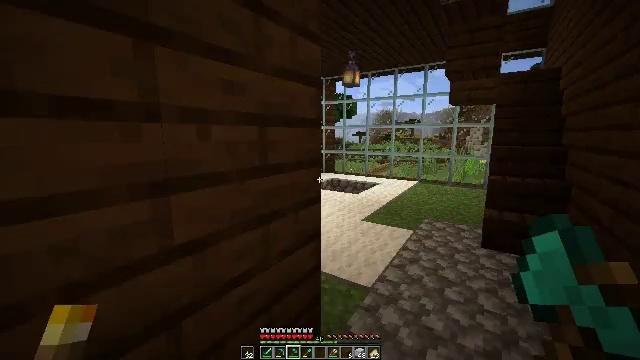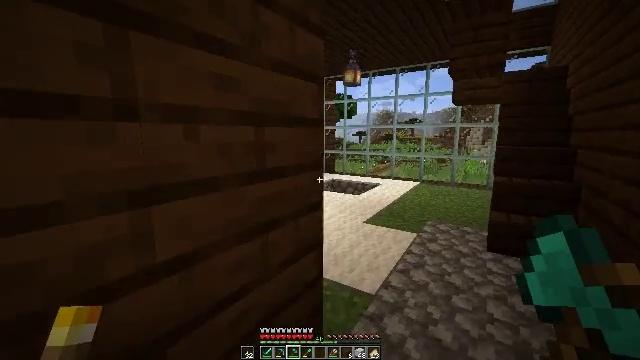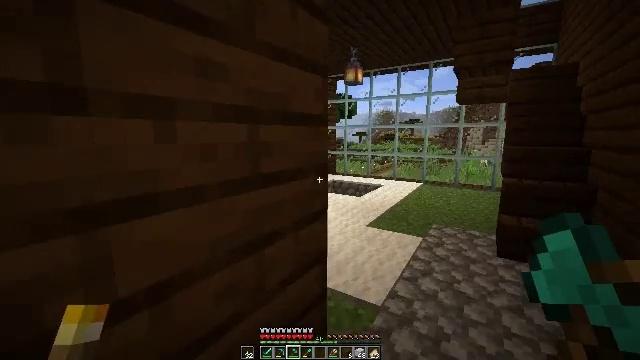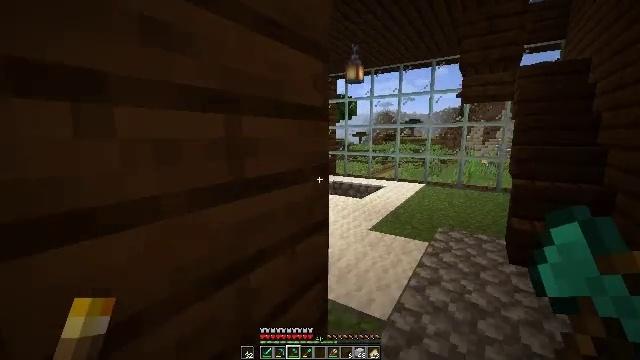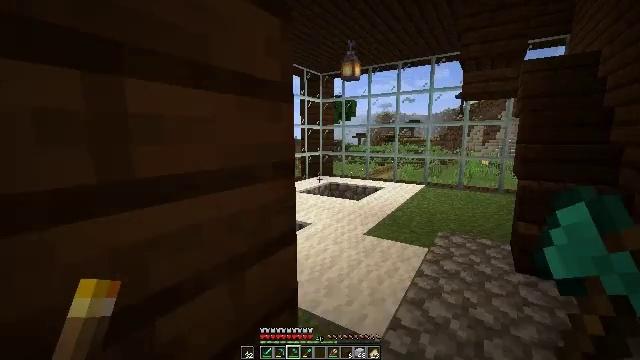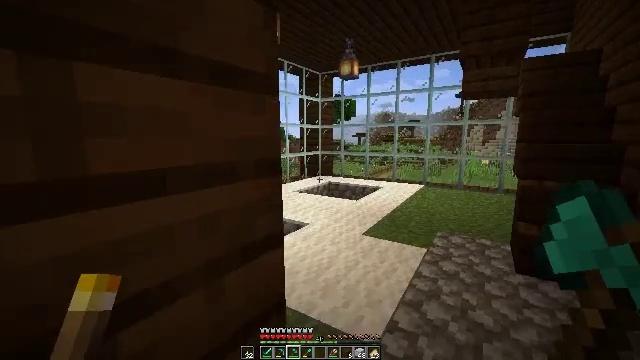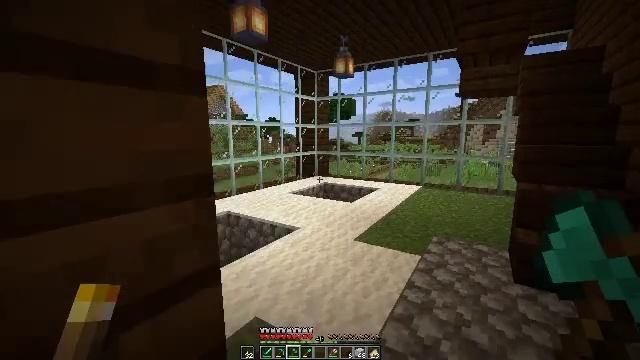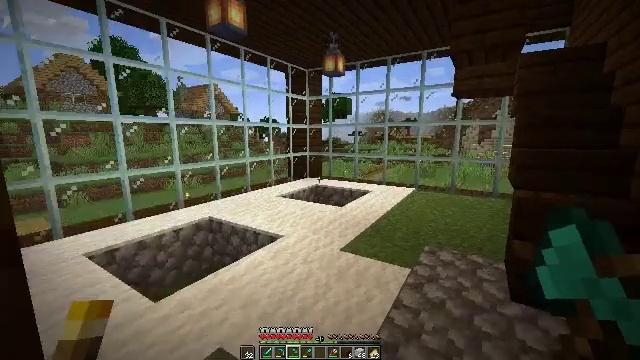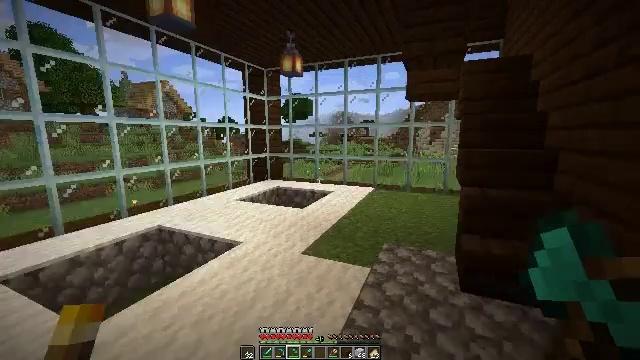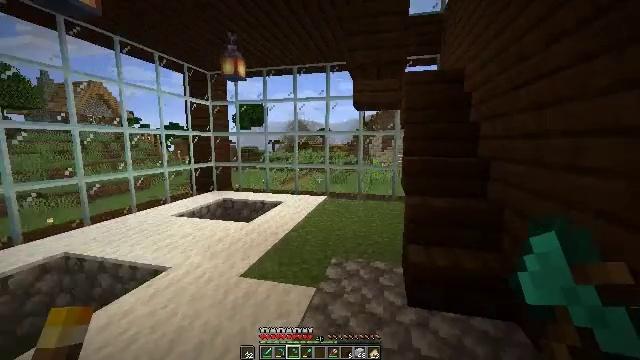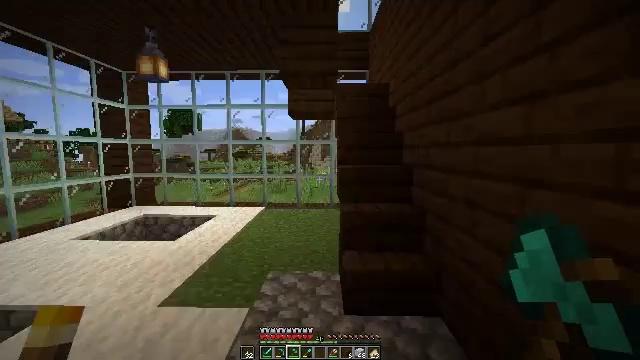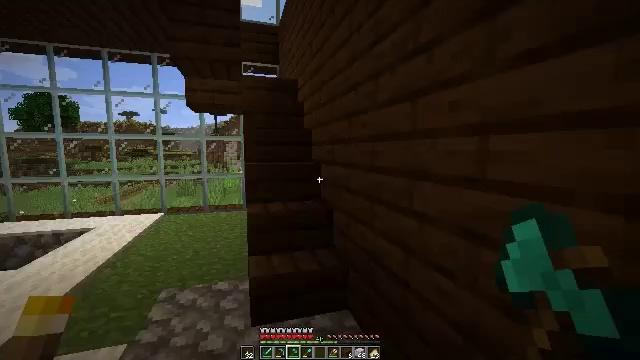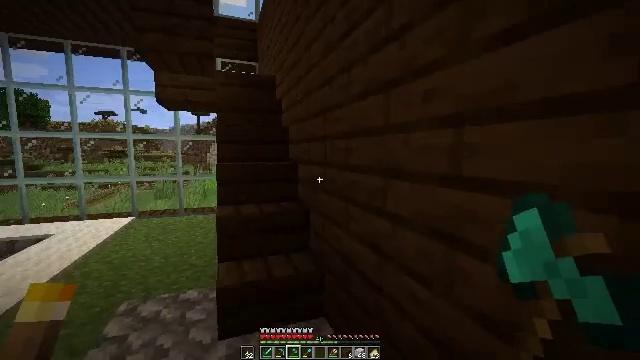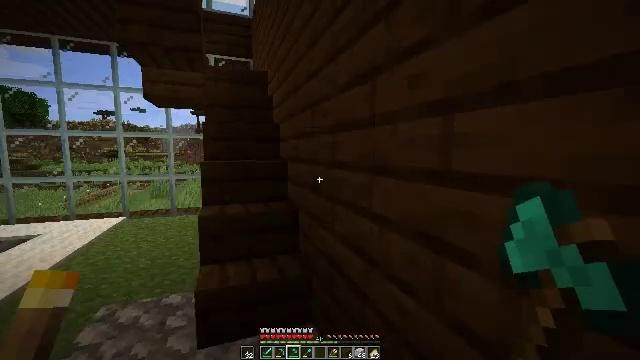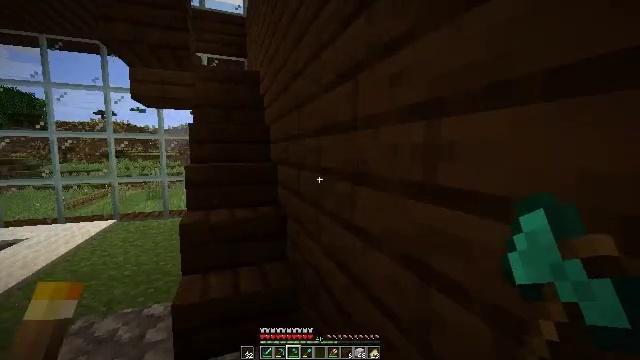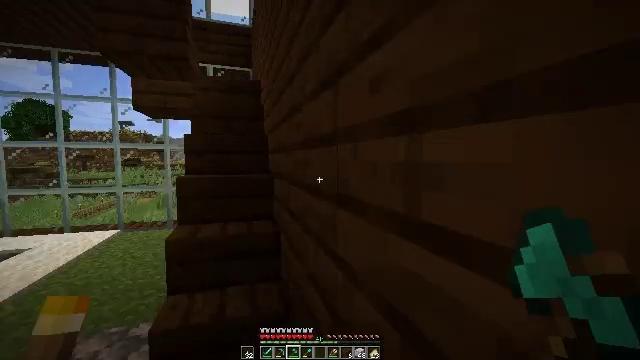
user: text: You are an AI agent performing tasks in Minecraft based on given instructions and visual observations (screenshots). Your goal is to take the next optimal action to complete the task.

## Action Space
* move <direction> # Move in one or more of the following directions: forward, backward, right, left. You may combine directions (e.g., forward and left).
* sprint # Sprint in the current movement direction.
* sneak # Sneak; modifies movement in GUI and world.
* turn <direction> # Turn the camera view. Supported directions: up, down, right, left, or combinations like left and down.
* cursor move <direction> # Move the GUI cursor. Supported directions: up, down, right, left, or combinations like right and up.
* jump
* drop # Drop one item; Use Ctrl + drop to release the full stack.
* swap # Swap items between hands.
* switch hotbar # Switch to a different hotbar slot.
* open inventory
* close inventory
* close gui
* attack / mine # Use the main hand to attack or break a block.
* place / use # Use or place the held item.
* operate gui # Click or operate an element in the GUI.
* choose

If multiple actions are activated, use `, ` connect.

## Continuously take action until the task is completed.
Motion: motion action
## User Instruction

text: Chop down the dark oak log.
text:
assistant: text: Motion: move forward
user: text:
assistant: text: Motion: move forward
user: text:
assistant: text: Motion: move forward and move right
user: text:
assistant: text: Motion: move forward and move right
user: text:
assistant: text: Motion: move forward and move right
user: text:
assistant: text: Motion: move forward and move right
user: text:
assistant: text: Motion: move forward
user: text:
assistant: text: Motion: move forward and move right, turn right
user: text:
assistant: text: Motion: move forward and move right, turn right and up
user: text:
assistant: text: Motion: move forward and move right, turn right and up
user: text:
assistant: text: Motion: move forward and move right, turn right
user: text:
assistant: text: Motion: move forward and move right, turn right
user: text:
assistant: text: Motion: move forward and move right
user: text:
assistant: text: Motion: move forward and move right
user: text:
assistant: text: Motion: move forward and move right, turn left and up
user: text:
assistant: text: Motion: move forward and move right, turn left and up
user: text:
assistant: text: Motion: move forward, turn left and down
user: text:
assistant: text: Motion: move forward, turn left and down
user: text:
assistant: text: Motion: move forward, turn left and down
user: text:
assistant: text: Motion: move forward, turn right
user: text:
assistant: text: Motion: move forward, turn right and up
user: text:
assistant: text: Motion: move forward, turn right
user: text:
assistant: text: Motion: move forward, turn left
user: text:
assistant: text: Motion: move forward
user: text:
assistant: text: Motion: move forward, turn right and up
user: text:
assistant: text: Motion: move forward, turn right
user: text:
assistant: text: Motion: move forward
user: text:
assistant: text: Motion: move forward
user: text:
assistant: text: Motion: move forward
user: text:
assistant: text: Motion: move forward